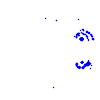
Particle: pion